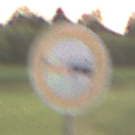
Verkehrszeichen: Ueberholverbot
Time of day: SunriseSunset
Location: Outdoor (Nature)
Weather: Clear
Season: NotSpecified
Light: Natural